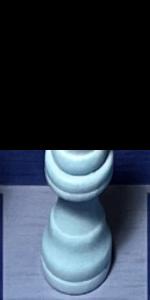
Label: Queen_White